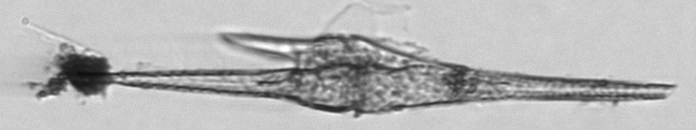
Label: Tripos_furca